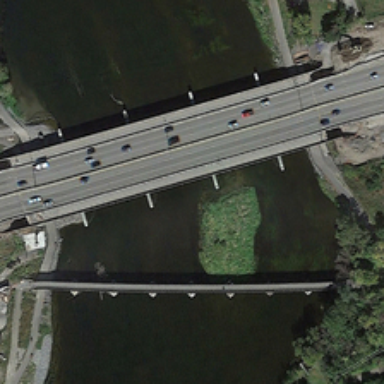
Some cars are in a bridge over a river with some green trees in sides .